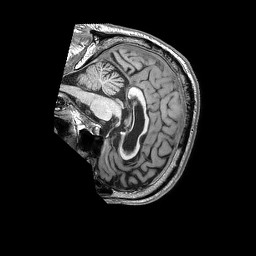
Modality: T1w
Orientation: sagittal
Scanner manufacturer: philips
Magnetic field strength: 3 T
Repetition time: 0.00676 s
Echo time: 0.003081 s